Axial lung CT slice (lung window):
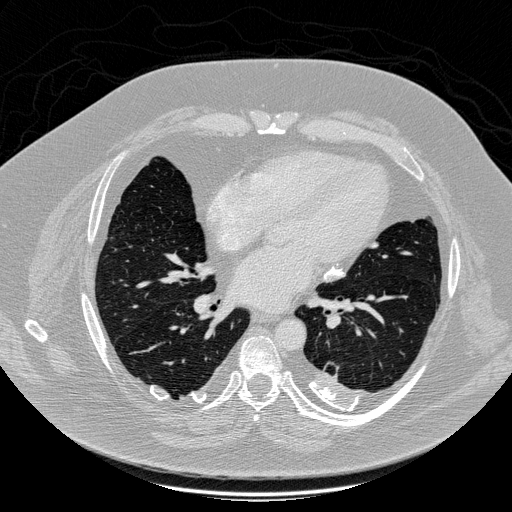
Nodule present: no